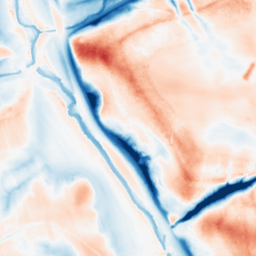
Category: trend_removal
Decomposition family: local_polynomial
Decomposition parameters: window_size: 51
degree: 3
Upsampling method: bilinear
Upsampling parameters: scale: 2
Upsampling scale: 2